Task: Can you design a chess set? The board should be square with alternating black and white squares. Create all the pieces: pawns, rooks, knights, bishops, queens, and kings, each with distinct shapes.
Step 1621:
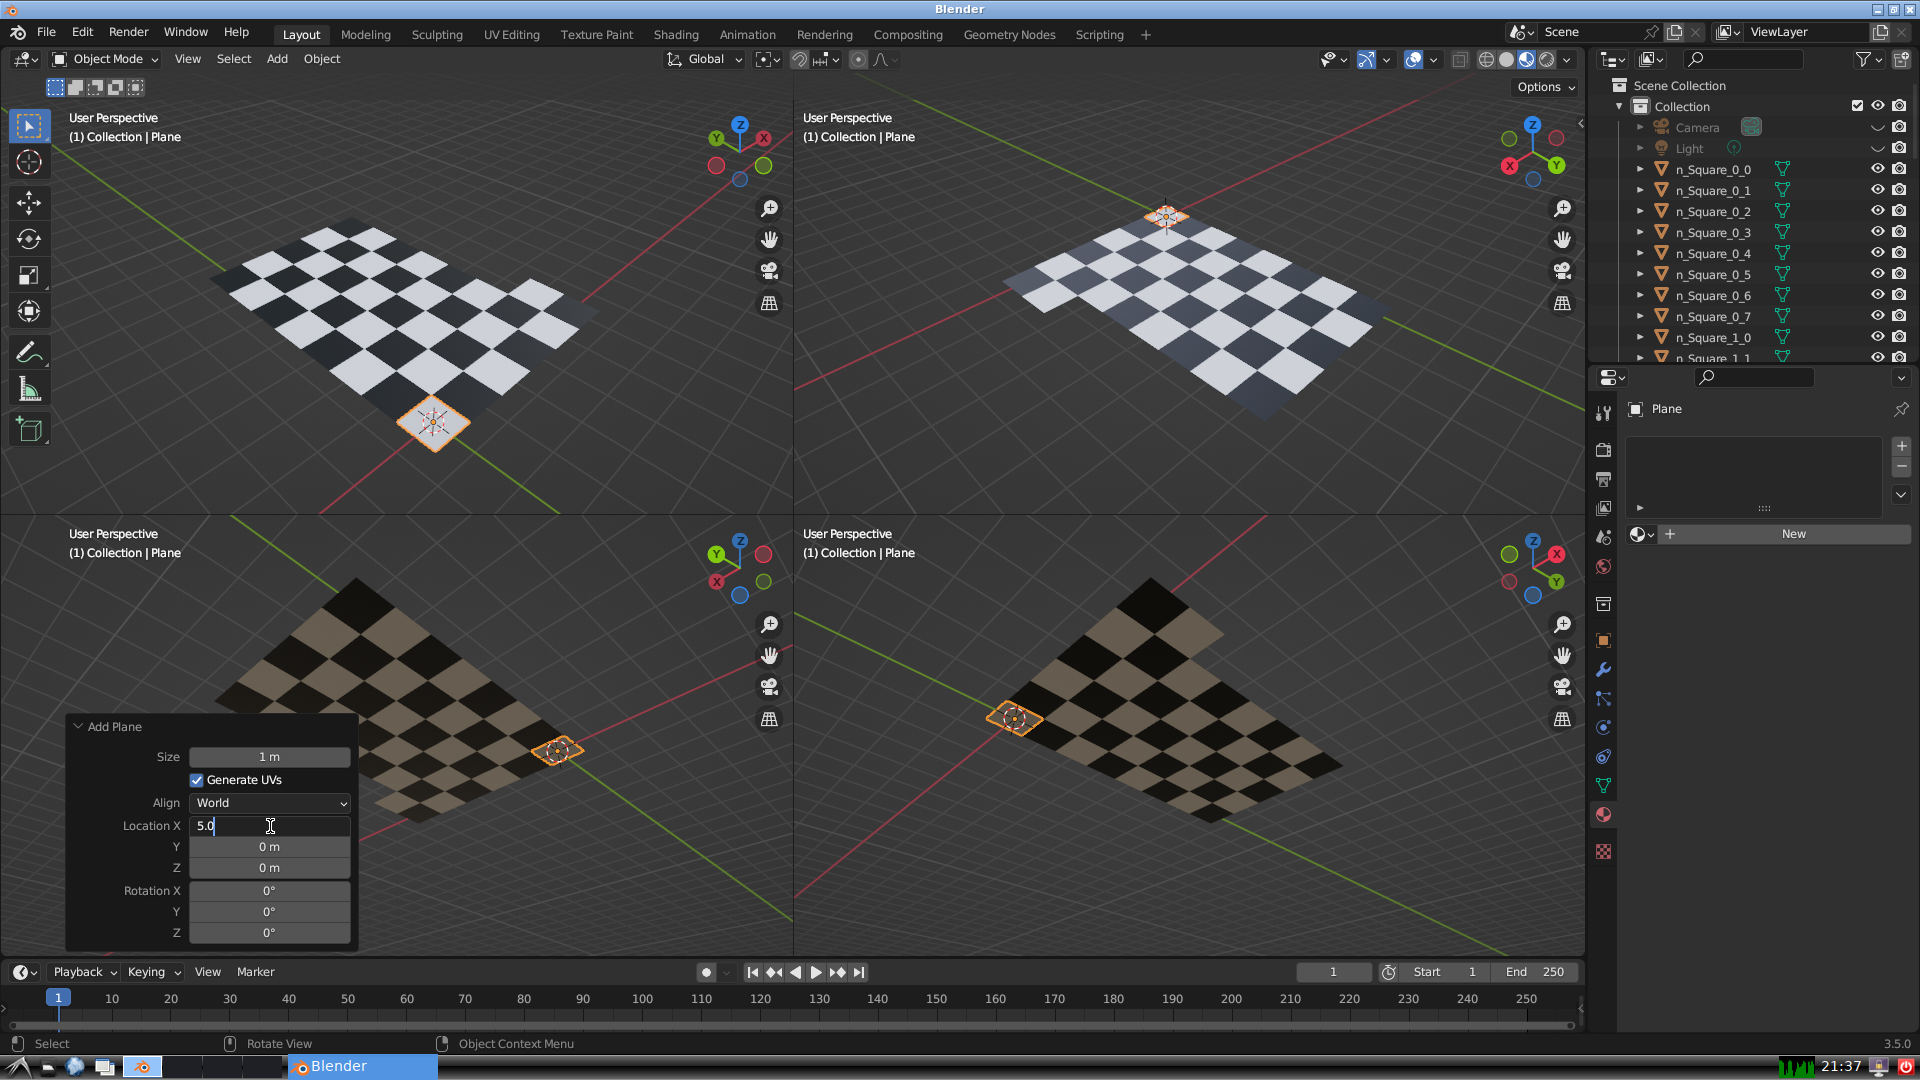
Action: {"key_press": ['Return']}